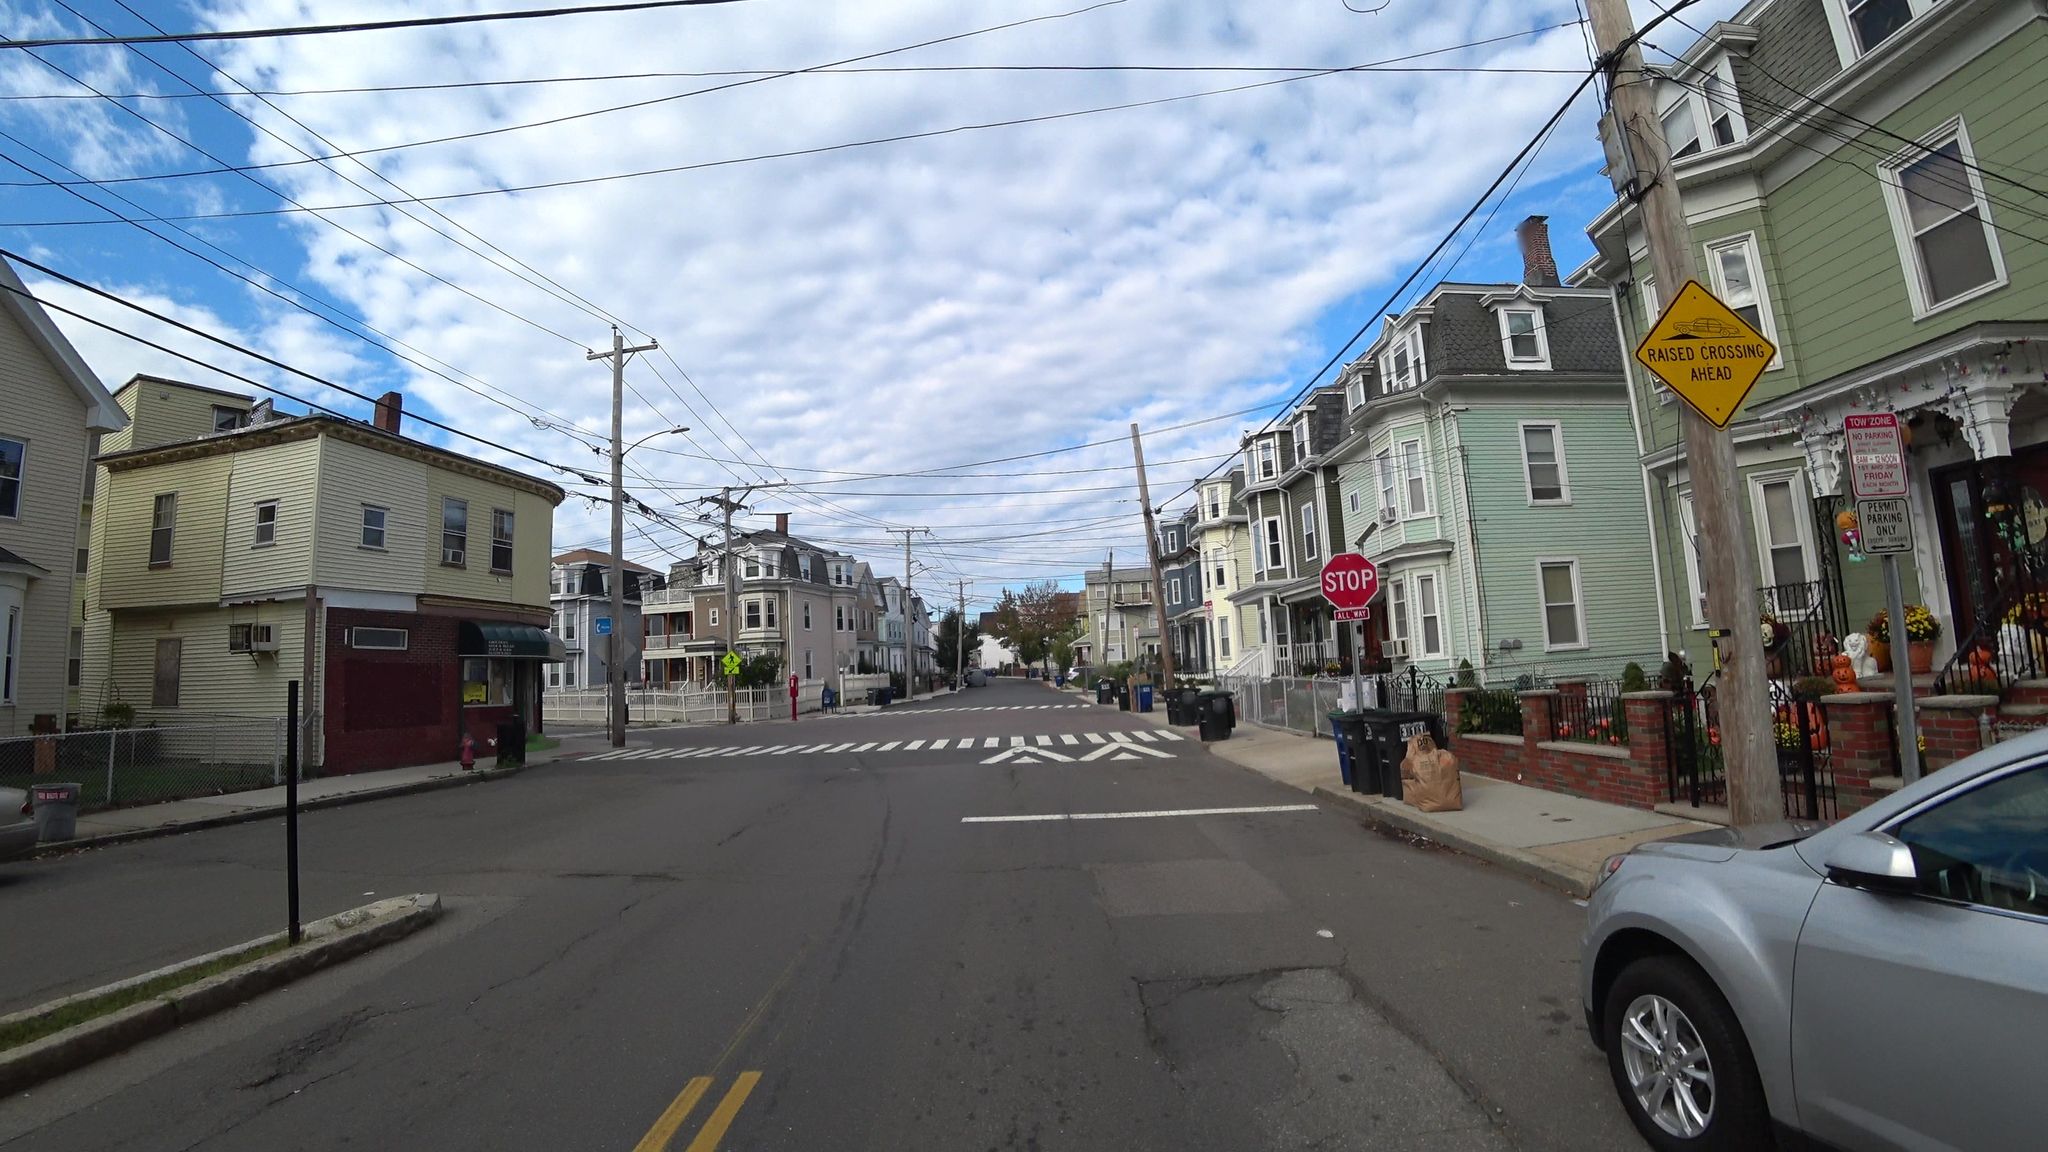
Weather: cloudy
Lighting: day
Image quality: good
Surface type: driving surface
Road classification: footway
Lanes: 2
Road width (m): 15.2
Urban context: urban centre
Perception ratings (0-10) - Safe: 8.85, Lively: 9.27, Beautiful: 5.8, Boring: 1.1, Depressing: 1.99, Wealthy: 4.92